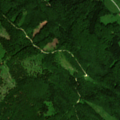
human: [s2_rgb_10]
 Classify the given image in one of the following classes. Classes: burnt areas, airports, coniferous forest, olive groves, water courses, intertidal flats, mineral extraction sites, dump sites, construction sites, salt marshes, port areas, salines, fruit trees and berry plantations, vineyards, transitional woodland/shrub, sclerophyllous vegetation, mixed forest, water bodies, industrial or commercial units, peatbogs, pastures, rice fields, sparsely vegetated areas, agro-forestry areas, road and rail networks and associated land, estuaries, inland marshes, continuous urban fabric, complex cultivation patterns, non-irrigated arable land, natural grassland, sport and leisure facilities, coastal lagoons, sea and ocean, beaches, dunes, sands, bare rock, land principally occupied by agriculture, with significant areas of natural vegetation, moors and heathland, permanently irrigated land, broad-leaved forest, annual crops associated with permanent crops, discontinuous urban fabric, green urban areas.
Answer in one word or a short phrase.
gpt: pastures, complex cultivation patterns, broad-leaved forest, mixed forest